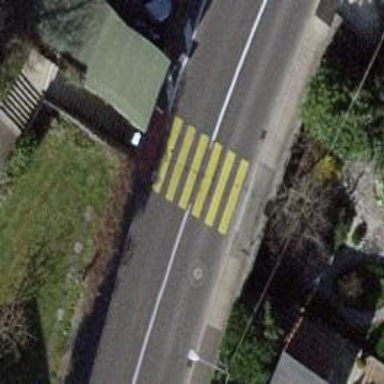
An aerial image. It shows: Cycle barrier.